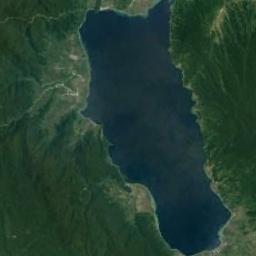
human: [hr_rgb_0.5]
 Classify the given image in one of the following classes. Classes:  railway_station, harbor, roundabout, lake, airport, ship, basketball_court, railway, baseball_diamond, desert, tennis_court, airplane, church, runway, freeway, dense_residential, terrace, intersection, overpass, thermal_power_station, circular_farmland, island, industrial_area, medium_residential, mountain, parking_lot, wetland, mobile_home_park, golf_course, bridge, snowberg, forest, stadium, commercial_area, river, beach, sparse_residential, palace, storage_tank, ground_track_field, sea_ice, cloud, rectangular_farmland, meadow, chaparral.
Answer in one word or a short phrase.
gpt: lake